Field crop: tomato
Growth stage: 1
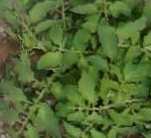
Species: tomato